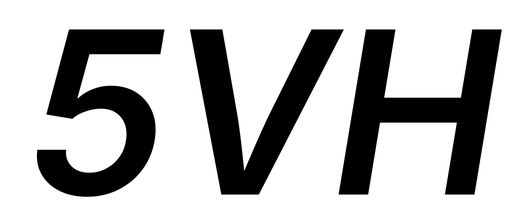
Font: Inter-Italic_SemiBold_Italic